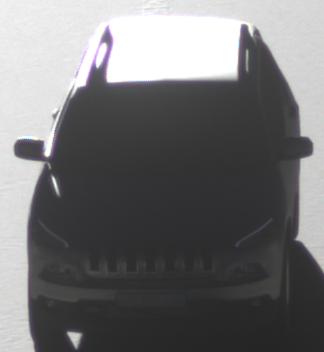
Make: Jeep
Model: Cherokee 3.2 V6 Pentastar
Detailed model: Cherokee (KL)
Model produced from: 2014/07
Model produced until: 2015/07
Doors: 5
Color: white
Road condition: dry road
Daytime: sunrise or sunset
Contrast: high contrast